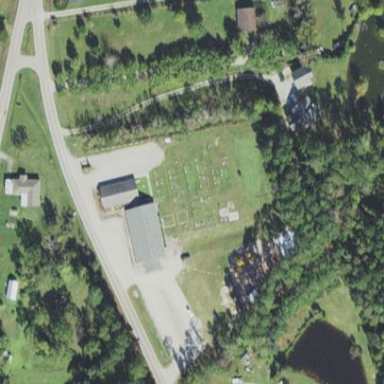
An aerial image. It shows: Graveyard.